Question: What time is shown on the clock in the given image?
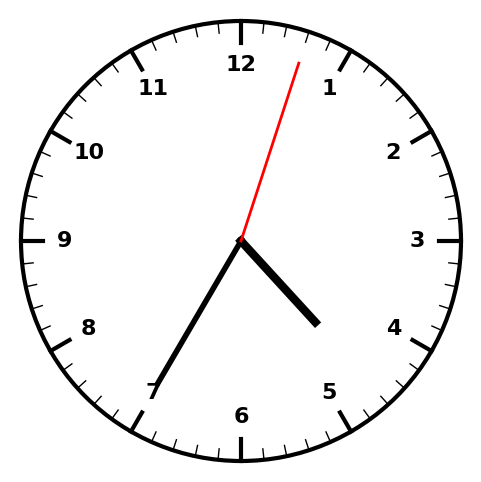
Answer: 04:35:03